Question: I am trying add the cart to database but don't know how to add related 'Entities'
My related tables are ( 'carts' , 'products' , 'productoptions' , 'options')

How Can I add or Update those tables at the same time? And how can I set Foreign keys to related 'Tables'
thanks...
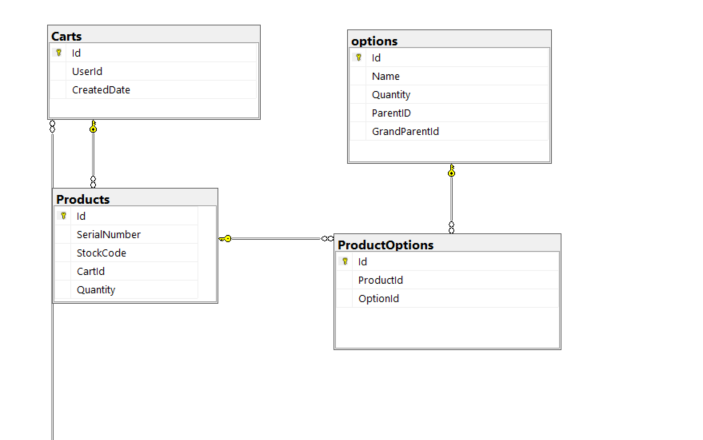
Answer: You will create models for each of your tables (see below)
Then if you add just a child you will have to add it with the foreig nkey property populated
'''
var test = childObj { parentPropertyId = parentPropertyIdValue}
'''
If you add parent and child together you can just add and entity mework will take care of that. For example:
'''
var test = new parentObj {
someProperty = someValue,
childProperty = new childObj{
//here will not have to populate the parentPropertyId
}
}
'''
See sample models for your above tables
Use the [Key] attribute to specify your primary key
Use the [ForeignKey] attribute above your related entity property to specify which property to use as foreign key
Use an ICollection to access the children of an object
'''
public class Carts
{
[Key]
public int Id { get; set; }
public int Userid { get; set; }
public DateTime CreatedDate { get; set; }
public ICollection<Products> Products { get; set; }
}
public class Products
{
[Key]
public int Id { get; set; }
public string SerialNumber { get; set; }
public string StockCode { get; set; }
public int CartId { get; set; }
public int Quantity { get; set; }
[ForeignKey(nameof(CartId))]
public Carts Cart { get; set; }
}
public class ProductOptions
{
[Key]
public int Id { get; set; }
public int ProductId { get; set; }
public int OptionId { get; set; }
[ForeignKey(nameof(ProductId))]
public Products Products { get; set; }
[ForeignKey(nameof(OptionId))]
public Options Options { get; set; }
}
public class Options
{
[Key]
public int Id { get; set; }
public string Name { get; set; }
public int Quantity { get; set; }
public int ParentId { get; set; }
public int GrandParentId { get; set; }
}
'''